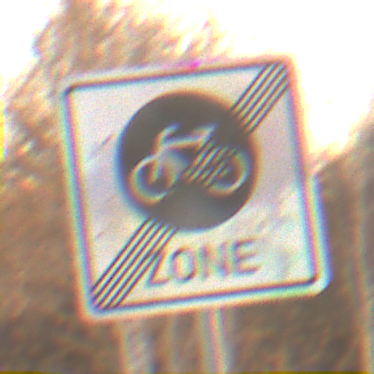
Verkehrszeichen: EndeFahrradzone
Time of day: SunriseSunset
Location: Outdoor (Nature)
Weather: PartlyCloudy
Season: NotSpecified
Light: Natural